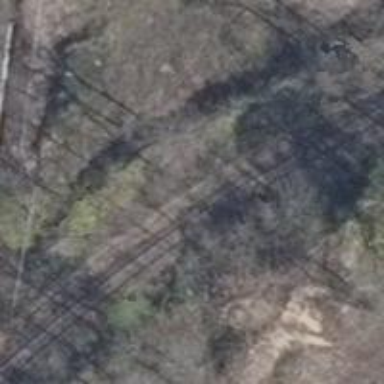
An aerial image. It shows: Railway spur service.